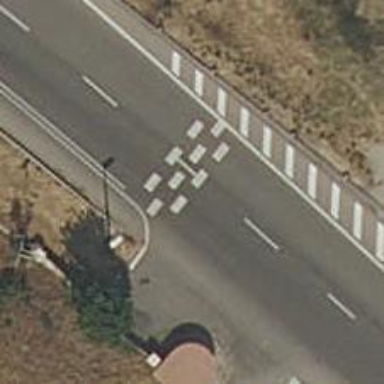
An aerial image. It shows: Traffic calming measure in place: rumble strips.